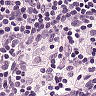
Metastatic tissue present: no